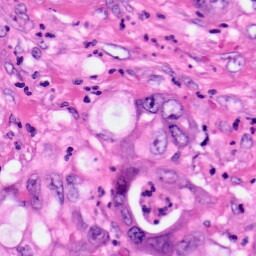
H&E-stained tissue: Pancreatic